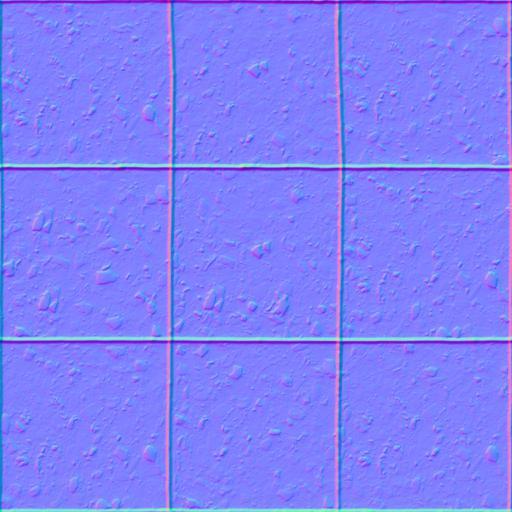
blue cyan green pool round tiled tiles wall